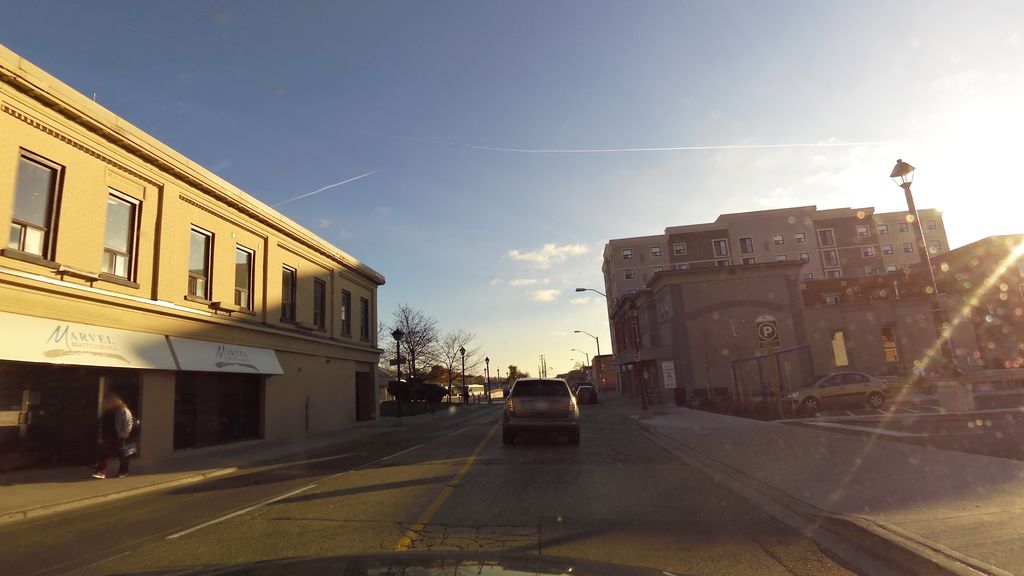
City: kitchener-waterloo